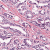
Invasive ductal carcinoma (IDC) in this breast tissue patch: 1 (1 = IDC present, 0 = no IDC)